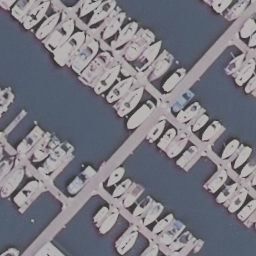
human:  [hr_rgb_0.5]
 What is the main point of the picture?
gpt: harbor